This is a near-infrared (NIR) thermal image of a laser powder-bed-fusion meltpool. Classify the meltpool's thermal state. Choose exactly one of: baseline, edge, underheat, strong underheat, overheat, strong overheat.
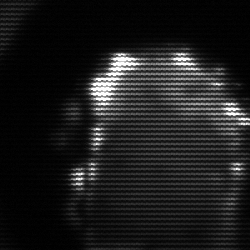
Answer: baseline